Question: this is something I have a problem with. I have done a bunch of tutorials on constraints in the interface builder and I understand pinning. My app below uses a UITableView and in the UITableView cells there are 4 UIButtons and 4 UILabels. I want to keep the spacing even like below for larger screen sizes. I guess what I mean is I want the spacing to dynamically increase with the screen size but the size of the images remains the same. If I try pinning the left and right UIButtons to their respective edges of the container this distance will not dynamically increase and there will be a big gap in the centre. How can I set it up so the layout is the same that for the smaller screen size?

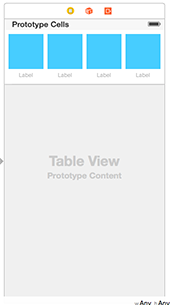
Answer: You can add some transparent views to the superview, and use them as spacers. I thought this was weird at first, but I noticed that Apple recommends it (it even turns up as a suggestion in one of their amazingly informative NSLayout debug messages)
'''
[self.view addConstraints:
[NSLayoutConstraint constraintsWithVisualFormat:
@"H:|[spacer1][view1] [spacer2(==spacer1)][view2] [spacer3(==spacer1)][view3] [spacer4(==spacer1)][view4] [spacer5(==spacer1)]|"
options:NSLayoutFormatAlignAllTop
metrics:0
views:viewsDictionary]];
'''
The trick, as you see, is to set each spacer's width as equal to the first spacer. Then you will get even distribution of your visible views. In you case, you would add each of your button/image combos to a container view (view1 ... view4).
In the storyboard...

The blue views represent the (transparent) spacer views. This is the setting to get them to resizeable equal widths. You should also set the visible button/imageview combos to fixed widths.
Although this example says 'add two constraints' it actually adds four, all marked as 'equal width to view' - but it seems to do the right thing. You will also want to set the space between each view ('spacing to nearest neighbour') to zero.